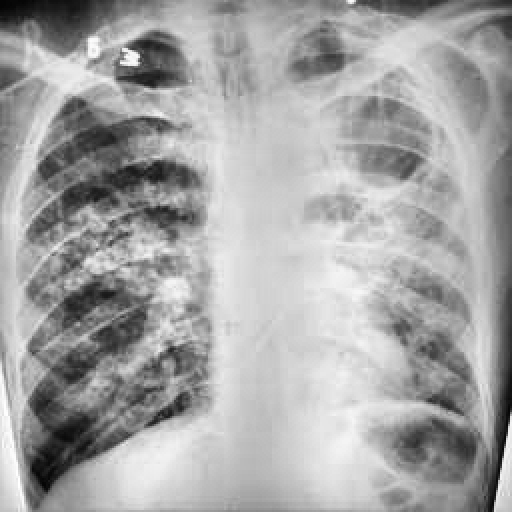
Finding: TUBERCULOSIS